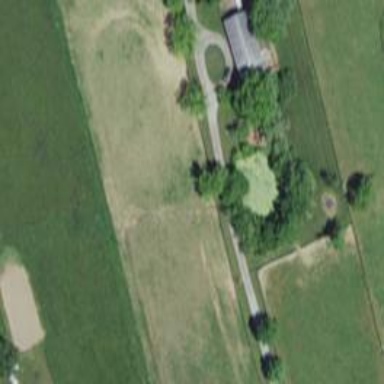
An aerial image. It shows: Driveway.